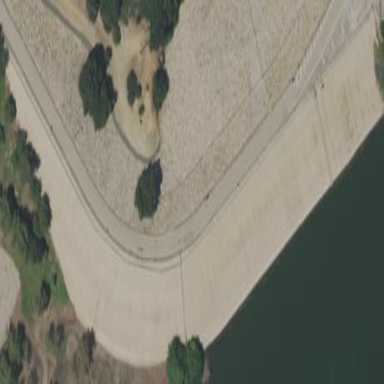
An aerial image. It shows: Dam along waterway.